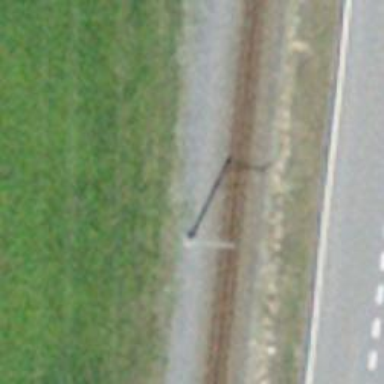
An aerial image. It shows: Catenary mast for power lines.